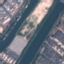
Land use / land cover: River